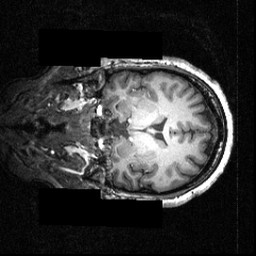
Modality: T1w
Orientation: coronal
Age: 25
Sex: female
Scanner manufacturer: siemens
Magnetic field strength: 3.951 T
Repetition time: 1.5 s
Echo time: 0.00335 s